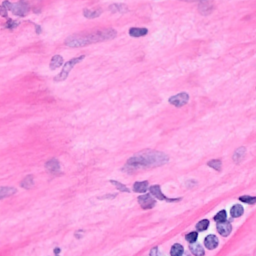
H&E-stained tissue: Breast